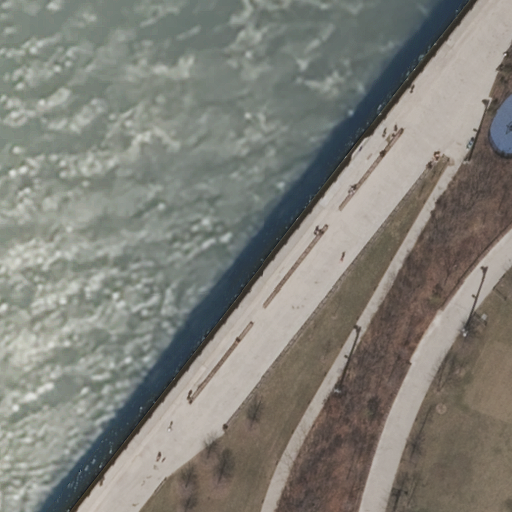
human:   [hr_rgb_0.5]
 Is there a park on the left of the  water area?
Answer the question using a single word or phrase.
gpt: no

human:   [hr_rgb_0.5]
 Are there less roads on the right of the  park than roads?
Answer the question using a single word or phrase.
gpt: yes

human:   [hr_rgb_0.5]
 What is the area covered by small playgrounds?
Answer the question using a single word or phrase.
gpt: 55m2

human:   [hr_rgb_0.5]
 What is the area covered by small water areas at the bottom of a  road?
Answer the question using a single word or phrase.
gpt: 0m2

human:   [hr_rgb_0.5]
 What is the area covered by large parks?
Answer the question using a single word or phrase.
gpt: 0m2

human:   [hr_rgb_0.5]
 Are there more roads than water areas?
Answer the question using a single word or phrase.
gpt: yes

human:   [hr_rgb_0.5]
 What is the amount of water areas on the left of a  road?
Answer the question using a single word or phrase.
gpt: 0

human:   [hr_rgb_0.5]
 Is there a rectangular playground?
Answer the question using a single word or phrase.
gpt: no

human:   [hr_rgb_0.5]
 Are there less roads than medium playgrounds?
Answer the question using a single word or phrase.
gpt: no

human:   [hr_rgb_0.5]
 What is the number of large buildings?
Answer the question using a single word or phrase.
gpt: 0

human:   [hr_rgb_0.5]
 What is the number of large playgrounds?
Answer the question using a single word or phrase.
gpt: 0

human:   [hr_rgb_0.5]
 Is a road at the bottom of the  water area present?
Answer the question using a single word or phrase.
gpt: no

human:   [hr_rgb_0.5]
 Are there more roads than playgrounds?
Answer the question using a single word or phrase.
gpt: yes

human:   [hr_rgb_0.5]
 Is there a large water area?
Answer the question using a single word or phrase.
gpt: yes

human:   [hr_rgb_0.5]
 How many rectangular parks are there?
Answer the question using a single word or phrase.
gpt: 1

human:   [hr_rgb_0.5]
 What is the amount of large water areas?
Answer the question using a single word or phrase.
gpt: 1

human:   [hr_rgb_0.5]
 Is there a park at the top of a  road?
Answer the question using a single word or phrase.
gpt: yes

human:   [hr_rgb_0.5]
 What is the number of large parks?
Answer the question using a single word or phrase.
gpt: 0

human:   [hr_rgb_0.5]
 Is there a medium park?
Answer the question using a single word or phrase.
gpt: no

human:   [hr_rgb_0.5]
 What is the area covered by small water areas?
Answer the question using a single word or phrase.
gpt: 0m2

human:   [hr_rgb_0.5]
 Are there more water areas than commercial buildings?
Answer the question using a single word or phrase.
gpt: yes

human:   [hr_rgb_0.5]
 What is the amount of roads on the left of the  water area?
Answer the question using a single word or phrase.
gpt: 0

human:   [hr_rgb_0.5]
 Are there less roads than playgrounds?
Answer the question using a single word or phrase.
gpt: no

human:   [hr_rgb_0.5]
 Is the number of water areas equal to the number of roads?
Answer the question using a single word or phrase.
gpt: no

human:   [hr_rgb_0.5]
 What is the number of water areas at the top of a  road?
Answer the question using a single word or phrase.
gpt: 0

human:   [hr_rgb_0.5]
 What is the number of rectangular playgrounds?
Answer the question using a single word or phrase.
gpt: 0

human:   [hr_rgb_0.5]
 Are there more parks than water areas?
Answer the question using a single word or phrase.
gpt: no

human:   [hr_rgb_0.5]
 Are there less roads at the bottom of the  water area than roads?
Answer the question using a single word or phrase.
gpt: yes

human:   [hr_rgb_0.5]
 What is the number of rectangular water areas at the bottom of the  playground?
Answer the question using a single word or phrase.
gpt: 0

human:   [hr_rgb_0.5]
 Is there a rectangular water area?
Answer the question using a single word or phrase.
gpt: yes

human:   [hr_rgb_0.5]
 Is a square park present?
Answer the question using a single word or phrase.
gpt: no

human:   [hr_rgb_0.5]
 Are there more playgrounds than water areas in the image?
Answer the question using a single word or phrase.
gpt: no

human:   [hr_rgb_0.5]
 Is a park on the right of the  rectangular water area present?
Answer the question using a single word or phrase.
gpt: yes

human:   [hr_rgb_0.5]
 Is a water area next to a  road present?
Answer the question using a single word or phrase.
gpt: yes

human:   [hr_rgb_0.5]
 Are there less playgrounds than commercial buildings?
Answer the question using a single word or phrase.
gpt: no

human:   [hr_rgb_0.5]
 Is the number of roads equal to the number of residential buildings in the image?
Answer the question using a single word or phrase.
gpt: no